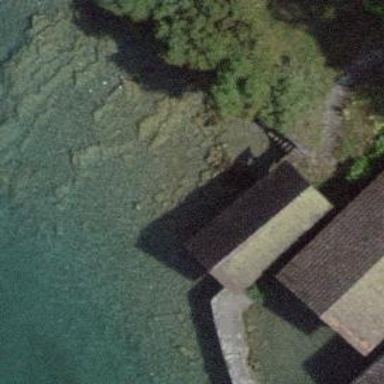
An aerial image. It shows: Boathouse building.